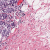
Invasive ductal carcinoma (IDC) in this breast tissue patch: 1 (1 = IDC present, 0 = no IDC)